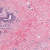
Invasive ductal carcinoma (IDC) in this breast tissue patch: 0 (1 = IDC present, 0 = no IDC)